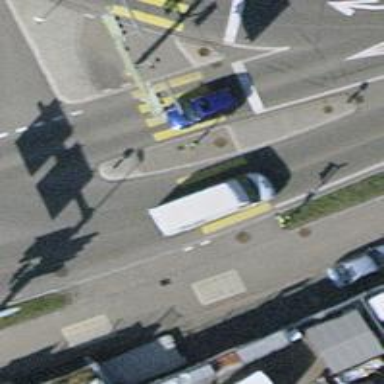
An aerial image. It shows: Zebra crossing with island in the middle and zebra markings.